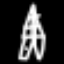
Label: The Eiffel Tower